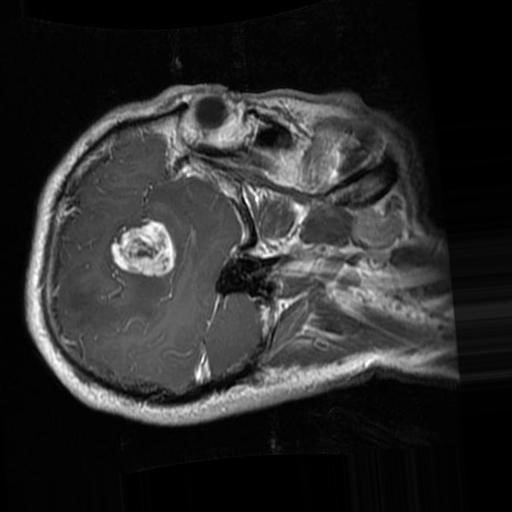
Label: brain_glioma